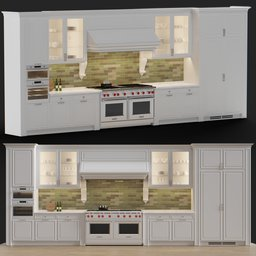
Label: furniture